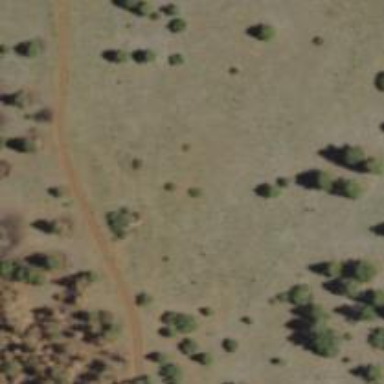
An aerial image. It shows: Patch of scrub vegetation.